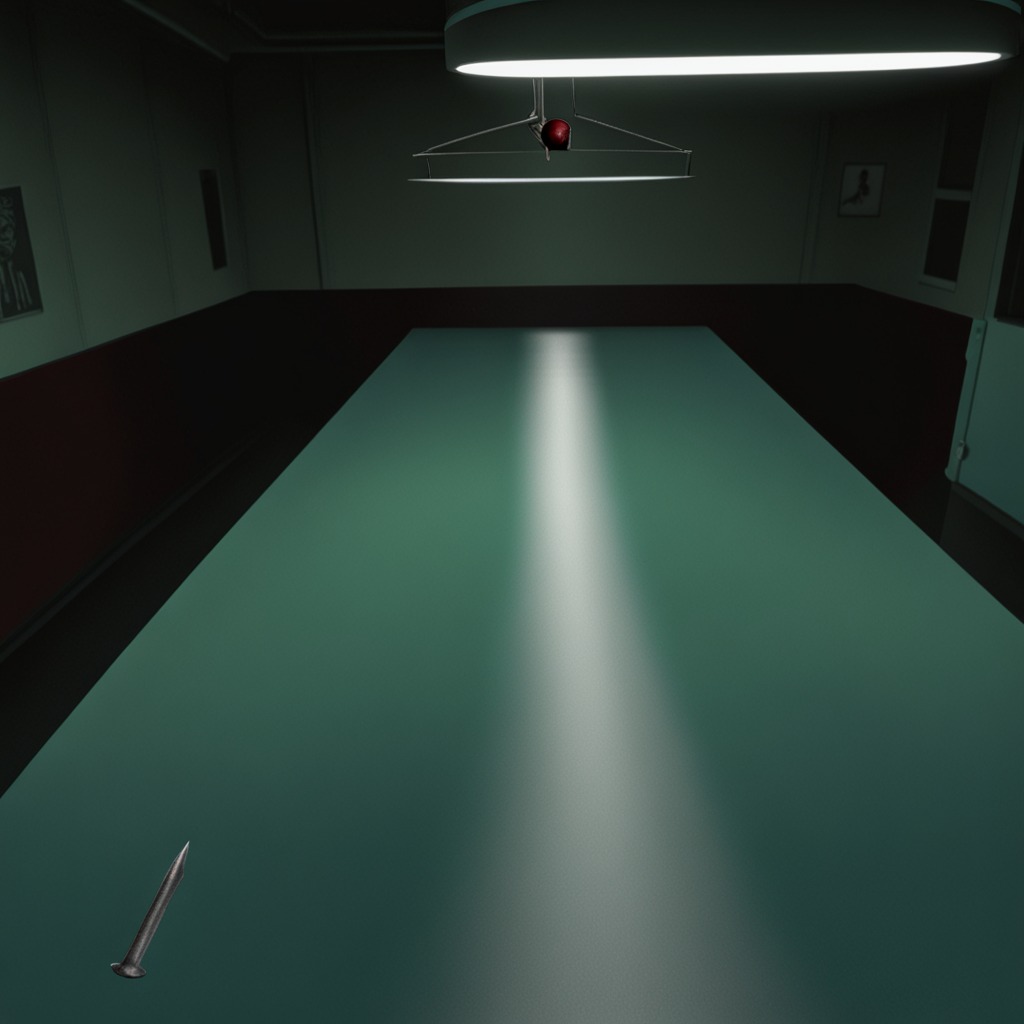
A nail is lying on the table in a railway signal maintenance room.